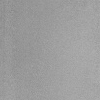
Atmospheric dust classification: dusty